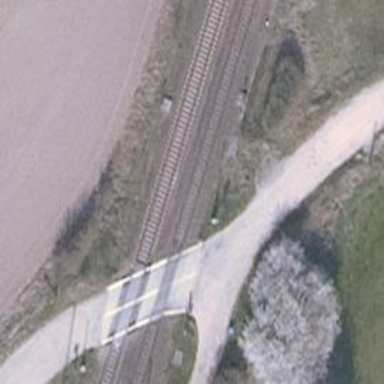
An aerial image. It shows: Railway signal.